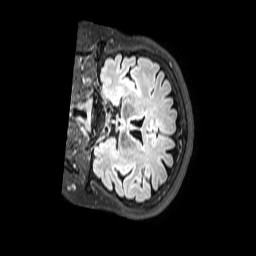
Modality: FLAIR
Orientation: coronal
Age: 65
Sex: female
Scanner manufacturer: philips
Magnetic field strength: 3 T
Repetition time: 4.8 s
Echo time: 0.2752 s